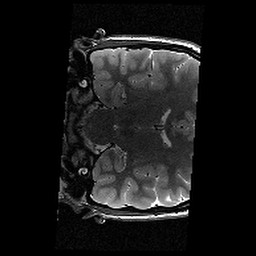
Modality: T2w
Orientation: coronal
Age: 14
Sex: female
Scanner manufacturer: siemens
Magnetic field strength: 3 T
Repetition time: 9.23 s
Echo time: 0.067 s